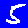
Digit: 5